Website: lowes
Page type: stored-credit-cards
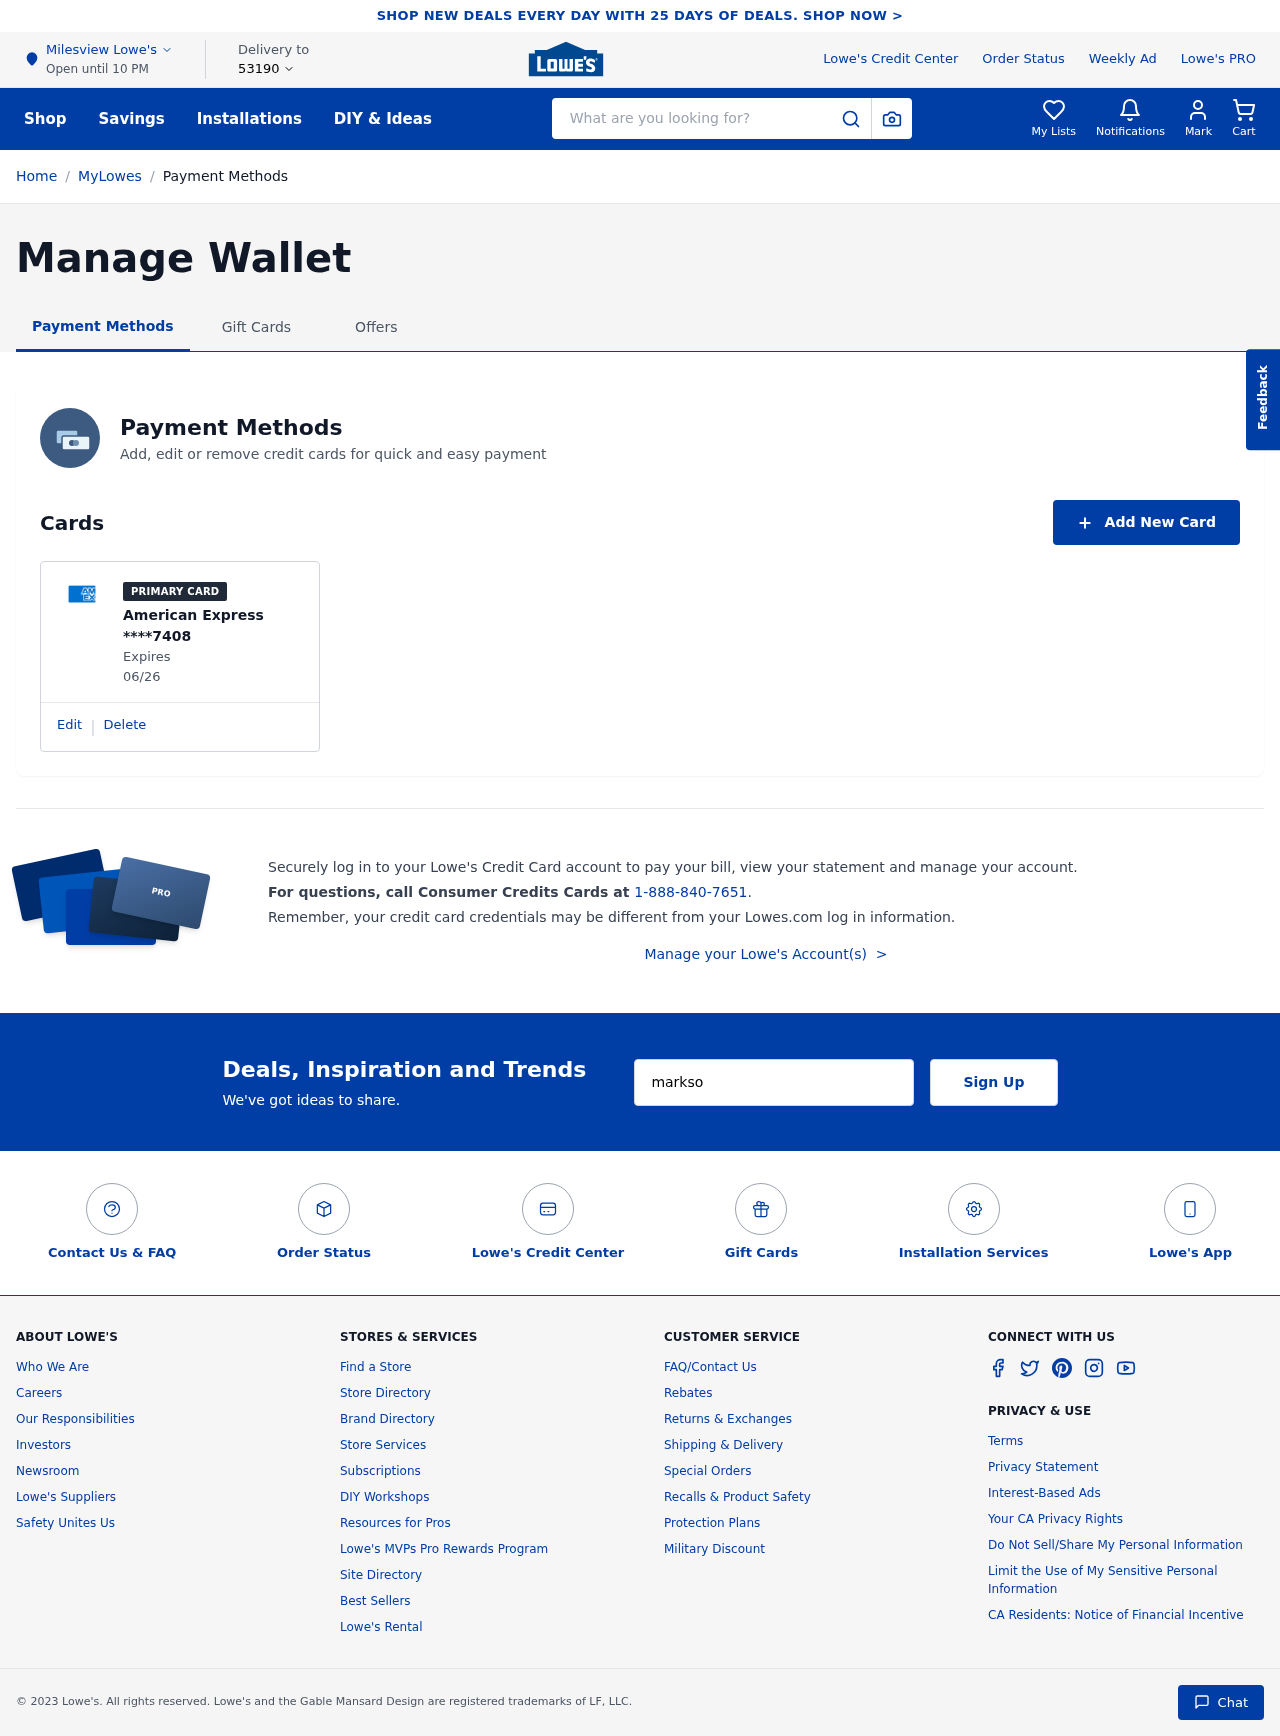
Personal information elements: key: PII_CARD_EXPIRY
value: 06/26
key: PII_CARD_LAST4
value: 7408
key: PII_CARD_TYPE
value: American Express
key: PII_CITY
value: Milesview
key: PII_EMAIL
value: marksoto@hotmail.com
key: PII_FIRSTNAME
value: Mark
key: PII_POSTCODE
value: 53190
Search elements: key: HEADER_SEARCH
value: What are you looking for?